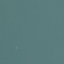
Label: SeaLake